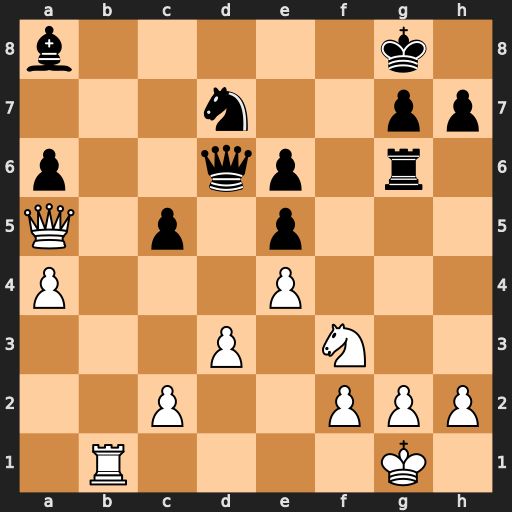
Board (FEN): b5k1/3n2pp/p2qp1r1/Q1p1p3/P3P3/3P1N2/2P2PPP/1R4K1
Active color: w
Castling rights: -
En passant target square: -
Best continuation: Qd8+ Qf8 Qxd7